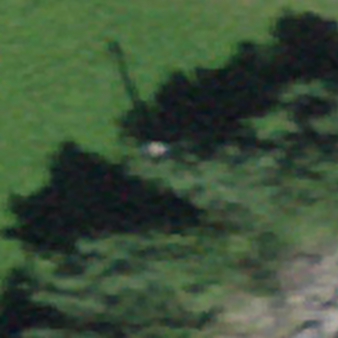
Label: other